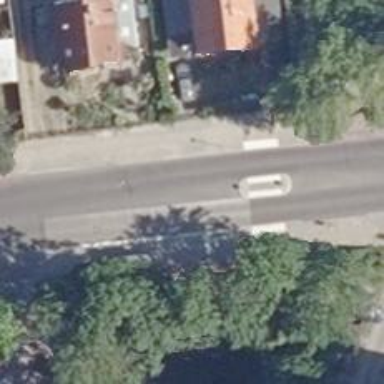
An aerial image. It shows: Public transport stop position.